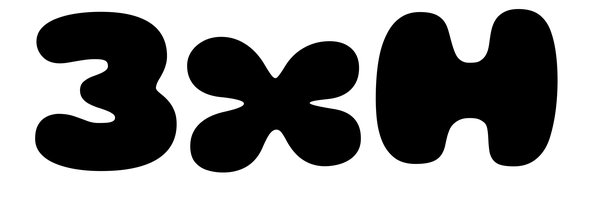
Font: Gluten_Black